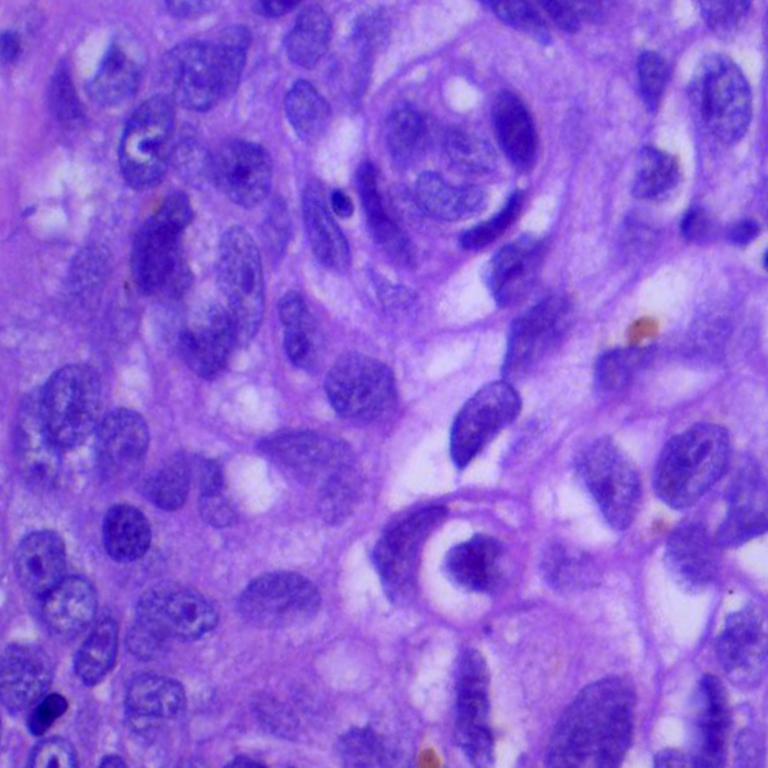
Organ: lung
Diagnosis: squamous carcinomas